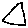
Label: triangle